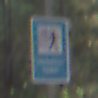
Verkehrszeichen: Verkehrshelfer
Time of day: MorningAfternoon
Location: Outdoor (Suburban)
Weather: PartlyCloudy
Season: NotSpecified
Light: Natural